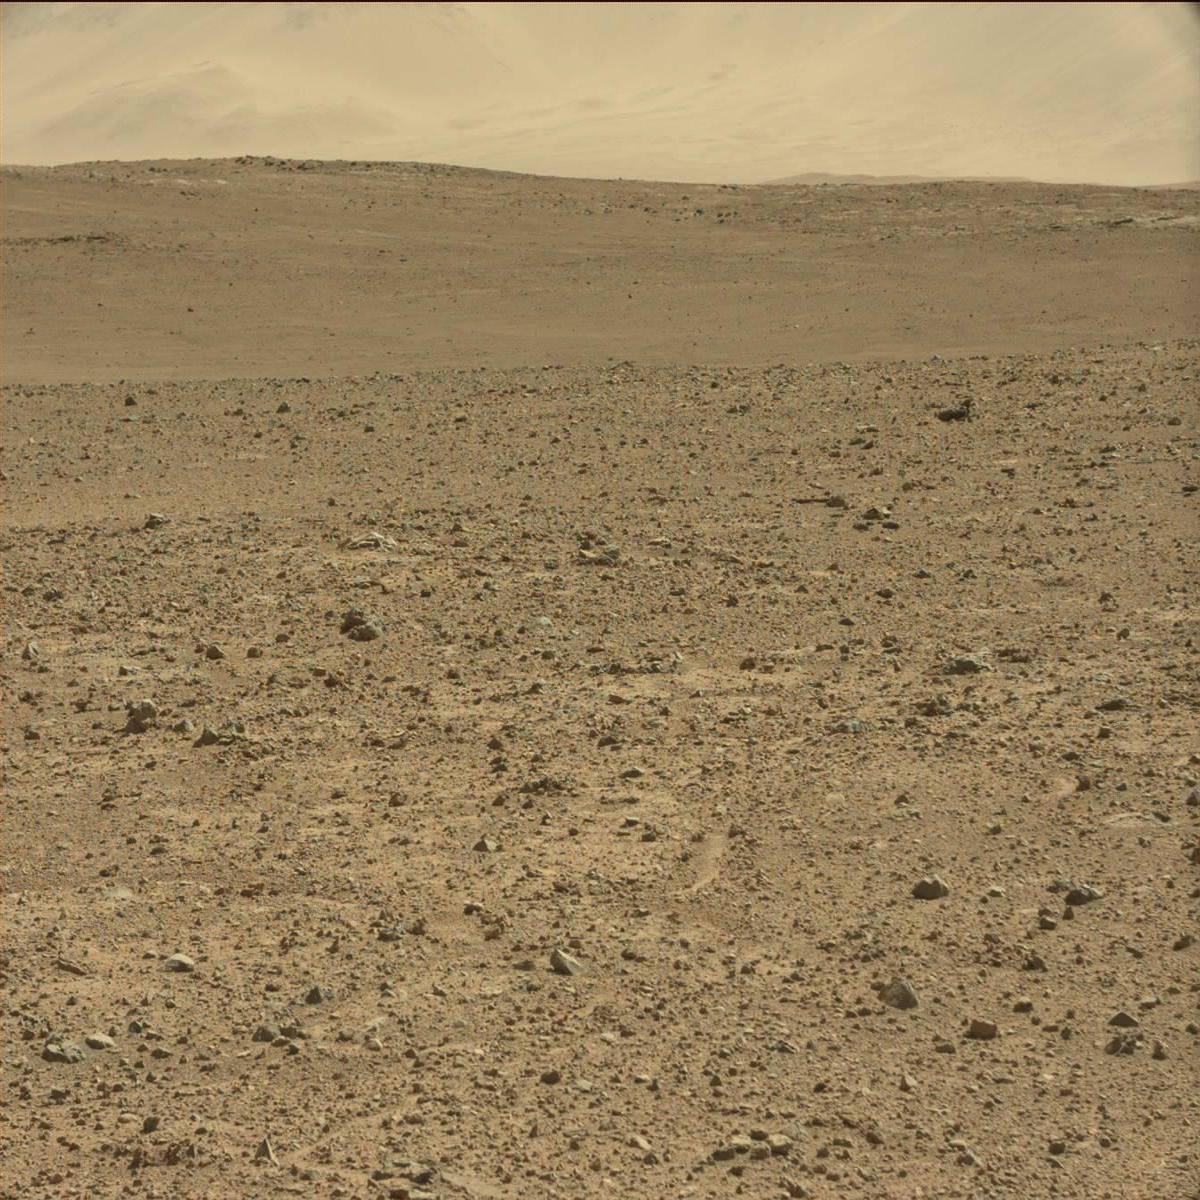
Terrain classes present: Bedrock, Ridge, Sand / Soil